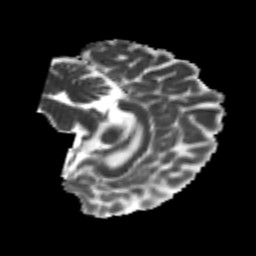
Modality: MD
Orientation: sagittal
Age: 22
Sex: female
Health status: healthy
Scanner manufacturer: philips
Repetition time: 7.389 s
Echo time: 0.08599 s